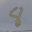
Label: 8